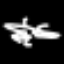
Label: squiggle